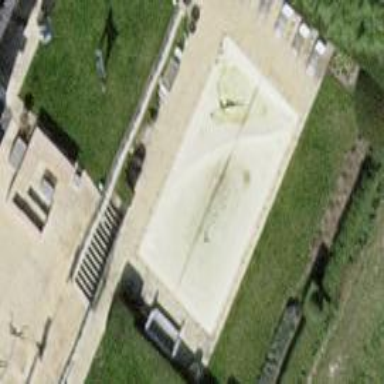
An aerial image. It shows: Swimming pool located in leisure land.